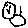
Label: bird